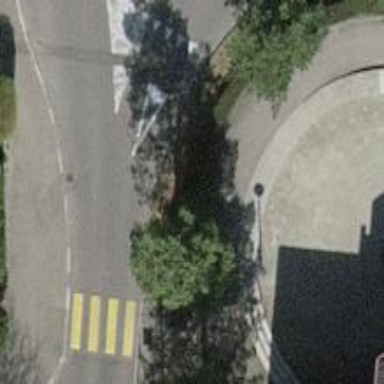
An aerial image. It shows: Sidewalk.